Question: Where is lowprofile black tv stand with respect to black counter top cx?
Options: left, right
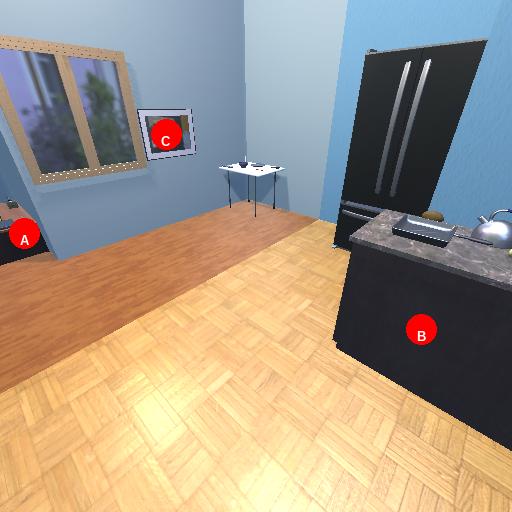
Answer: left